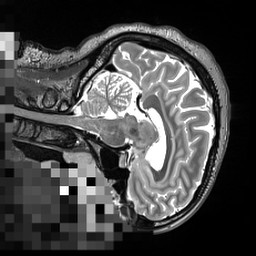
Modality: T2w
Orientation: sagittal
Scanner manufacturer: siemens
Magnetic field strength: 3 T
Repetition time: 3.2 s
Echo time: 0.564 s